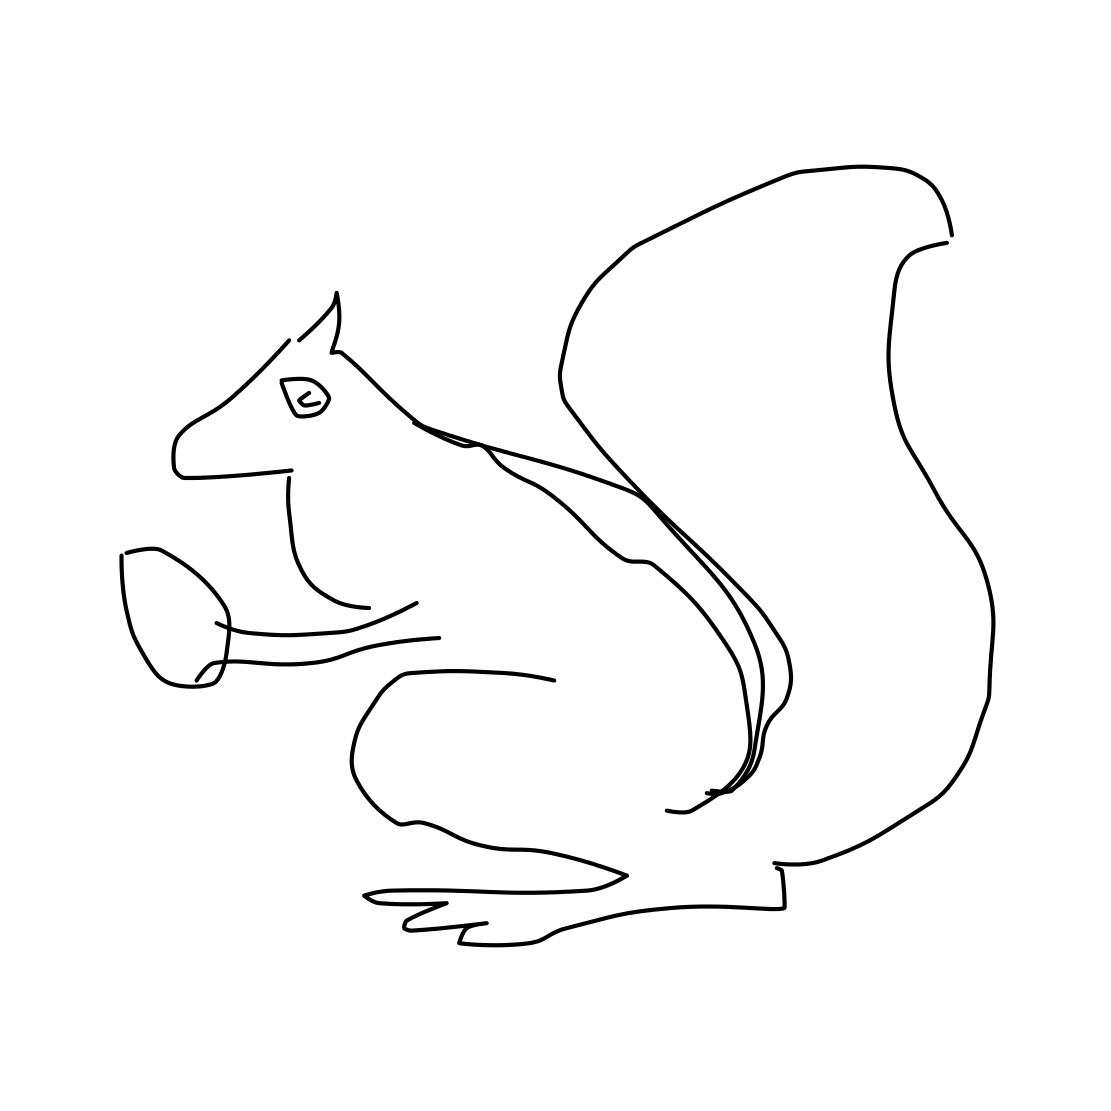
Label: squirrel